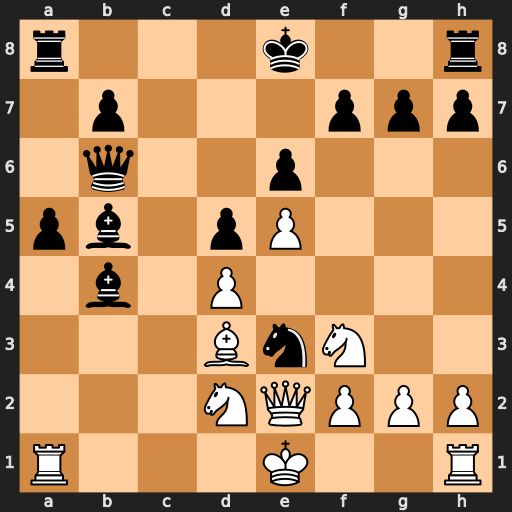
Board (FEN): r3k2r/1p3ppp/1q2p3/pb1pP3/1b1P4/3BnN2/3NQPPP/R3K2R
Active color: w
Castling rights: KQkq
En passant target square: -
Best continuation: Bxb5+ Kf8 fxe3